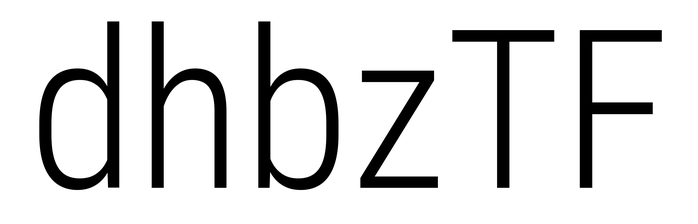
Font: Roboto_Condensed_Light